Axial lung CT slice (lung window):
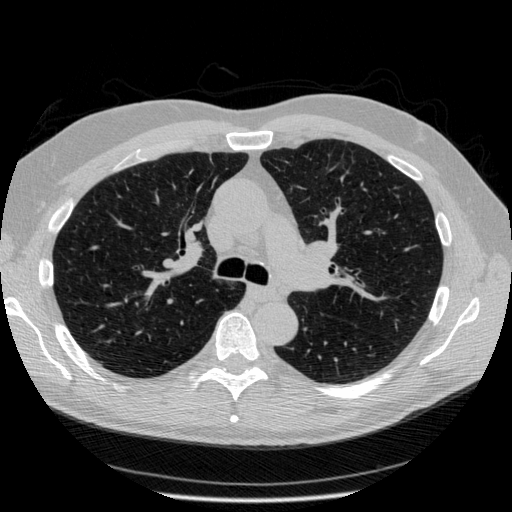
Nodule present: no